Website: home-depot
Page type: delivery-shipping
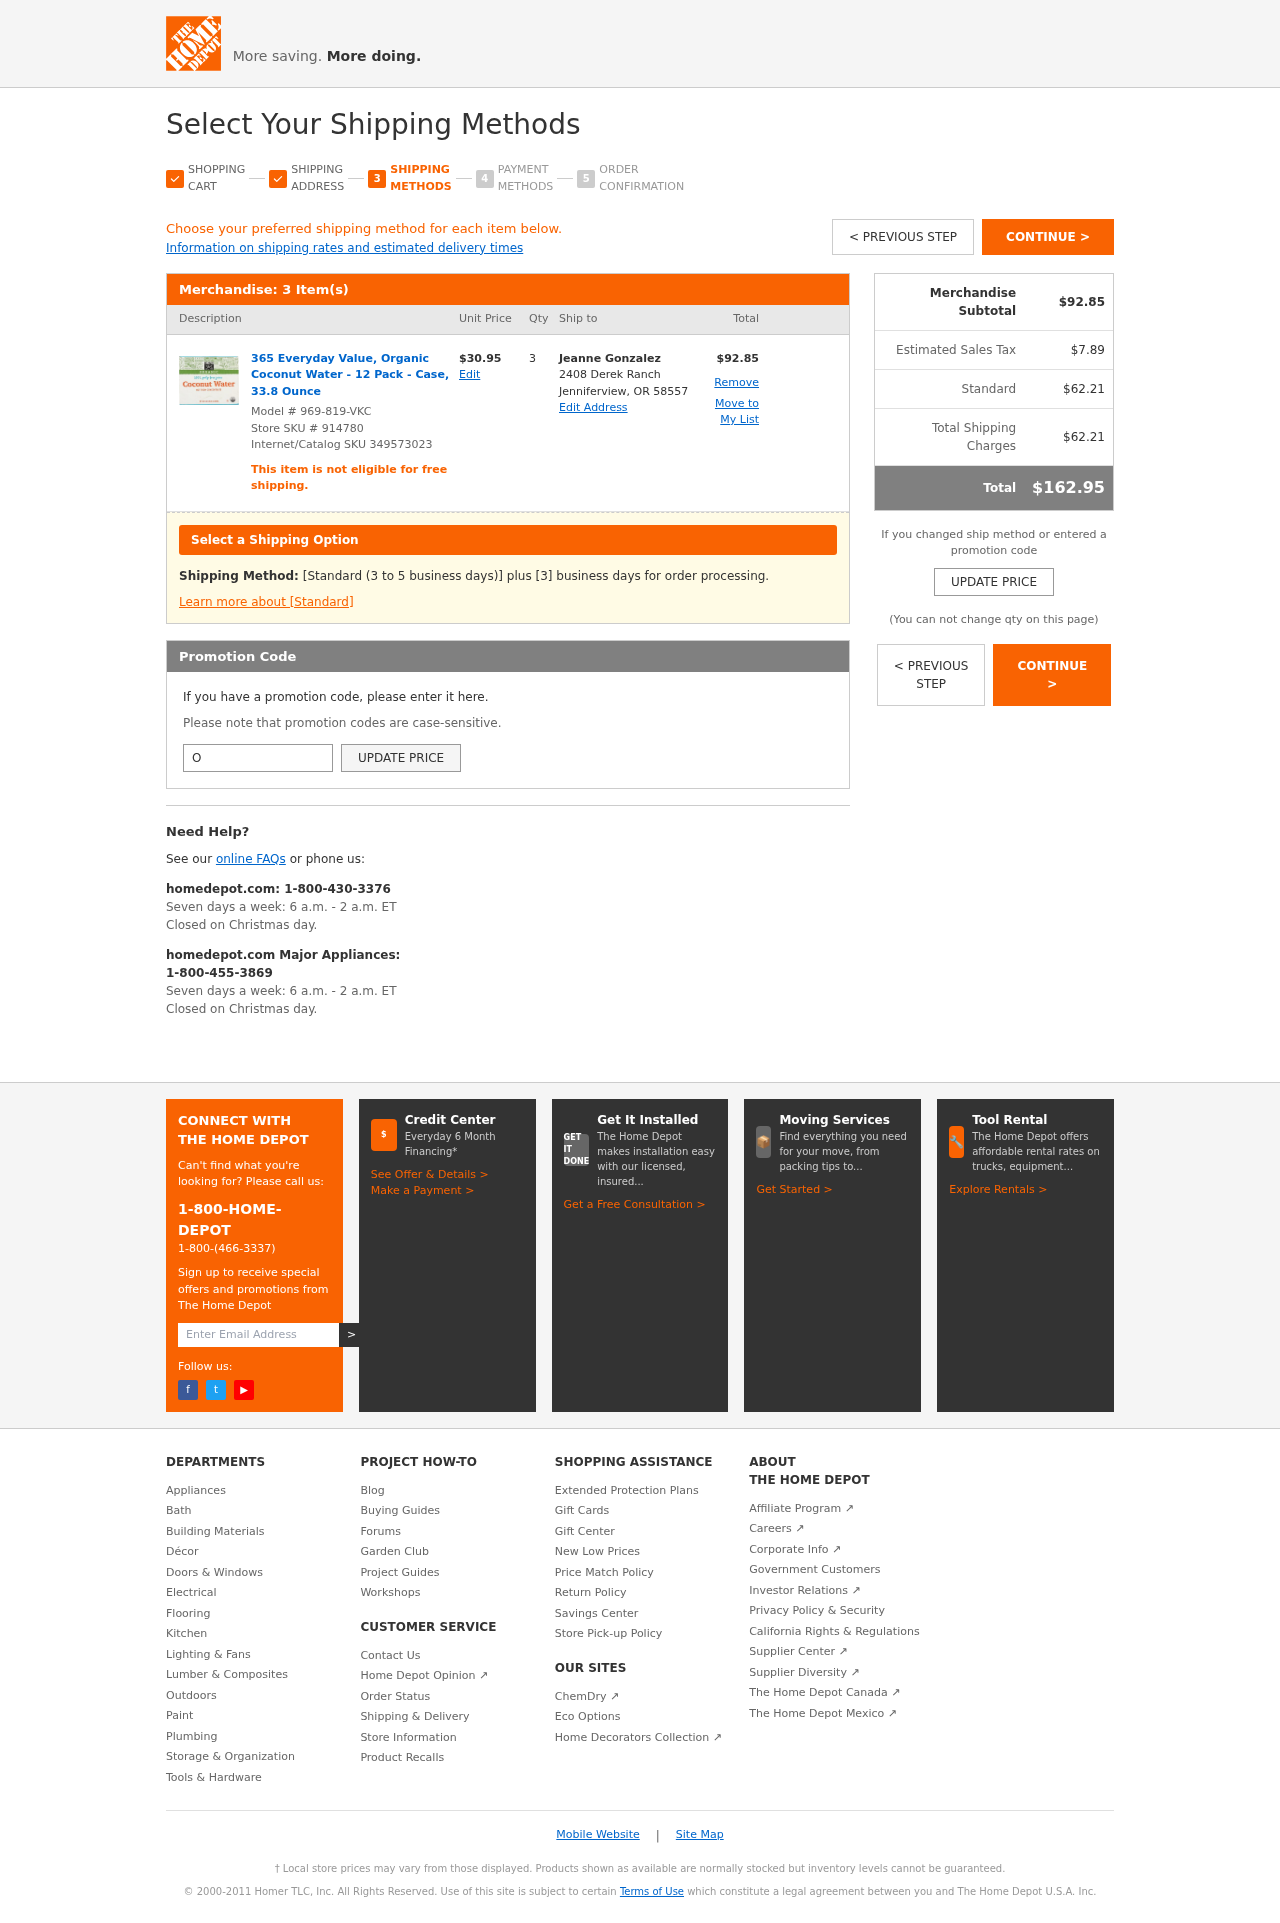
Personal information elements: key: PII_CITY_STATE_ZIP
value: Jenniferview, OR 58557
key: PII_FULLNAME
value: Jeanne Gonzalez
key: PII_PROMO_CODE
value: OFF50
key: PII_STREET
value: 2408 Derek Ranch
Product elements: key: PRODUCT1_NAME
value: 365 Everyday Value, Organic Coconut Water - 12 Pack - Case, 33.8 Ounce
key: PRODUCT1_PRICE
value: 30.95
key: PRODUCT1_QUANTITY
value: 3
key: PRODUCT_MODEL_NUMBER
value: Model # 969-819-VKC
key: PRODUCT1_LINE_TOTAL
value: $92.85
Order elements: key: ORDER_NUM_ITEMS
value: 3 Item(s)
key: ORDER_SUBTOTAL
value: $92.85
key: ORDER_TAX
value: $7.89
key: ORDER_SHIPPING_COST
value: $62.21
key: ORDER_SHIPPING_TOTAL
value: $62.21
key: ORDER_TOTAL
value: $162.95
Other elements: key: STORE_SKU
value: Store SKU # 914780
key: INTERNET_SKU
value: Internet/Catalog SKU 349573023